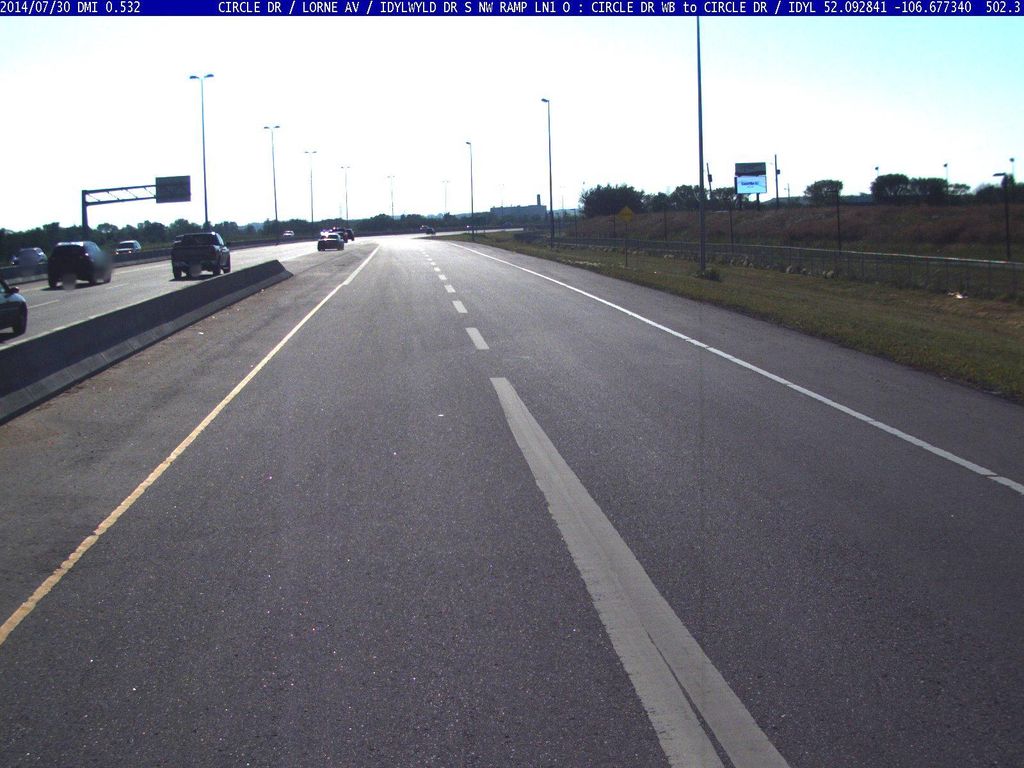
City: saskatoon